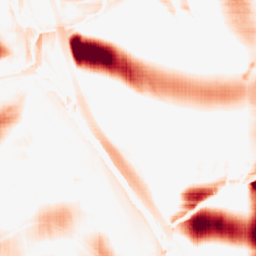
Category: morphological
Decomposition family: morphological_square
Decomposition parameters: operation: opening
size: 50
Upsampling method: sinc_blackman
Upsampling parameters: scale: 4
kernel_size: 8
Upsampling scale: 4